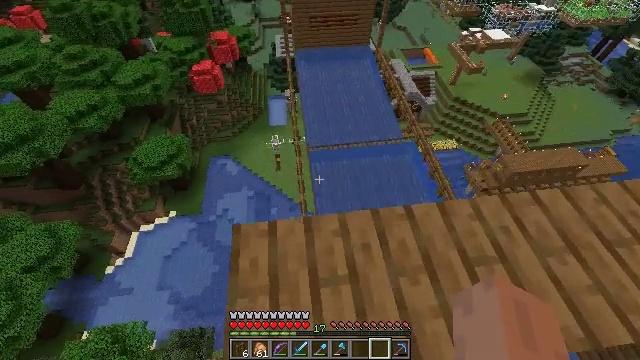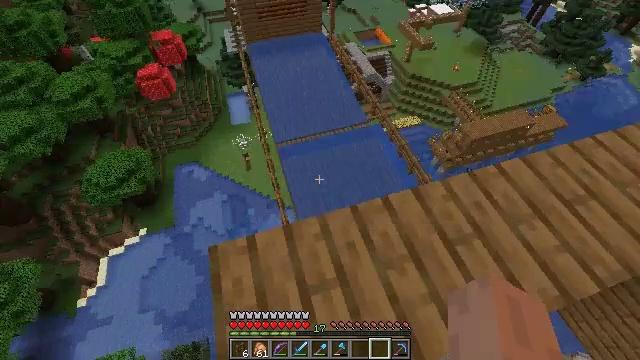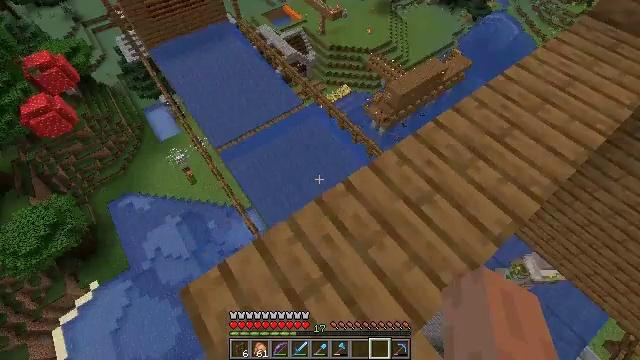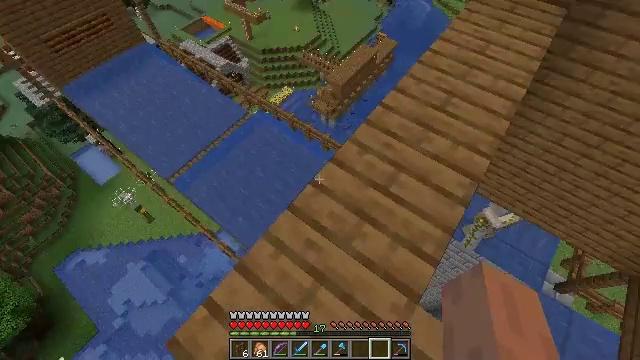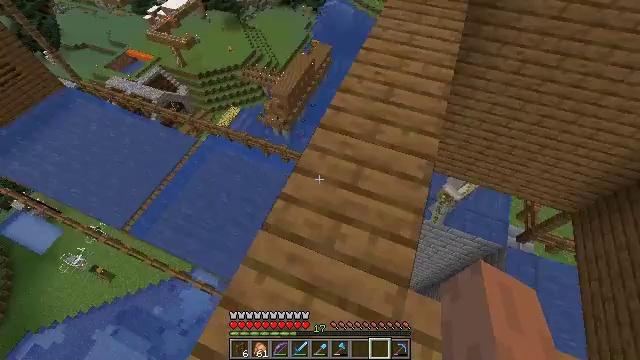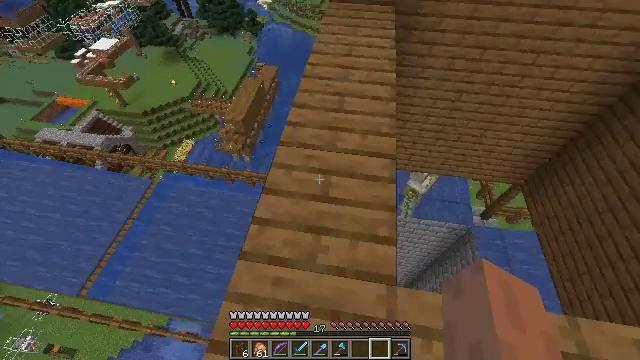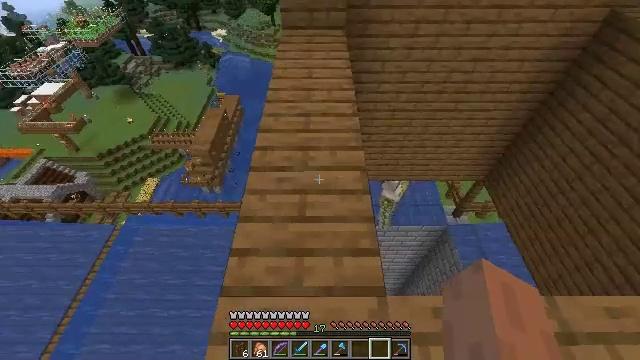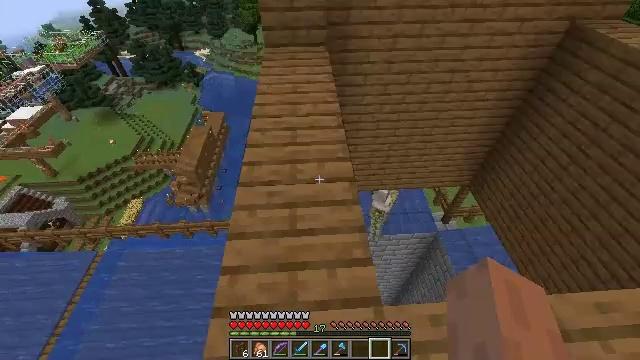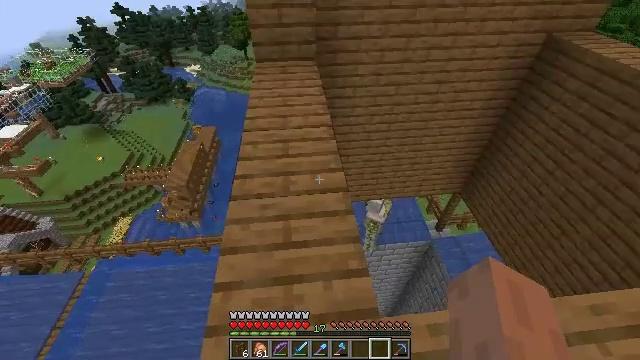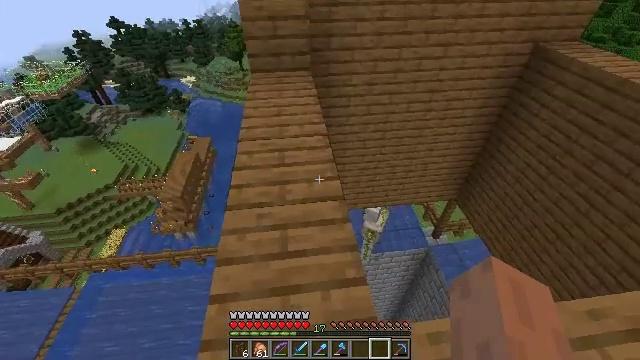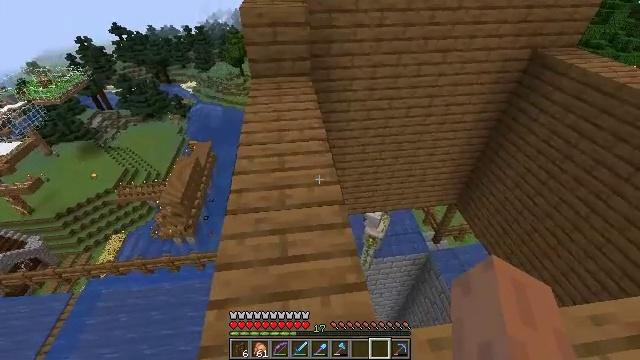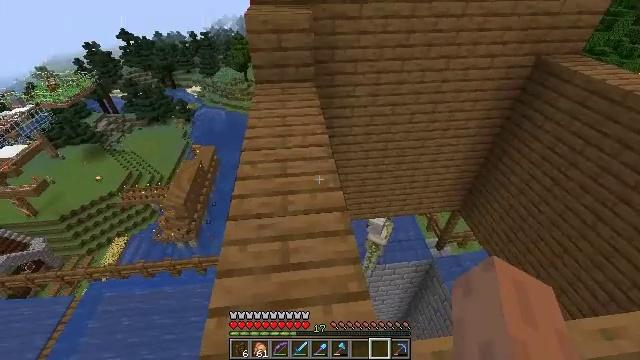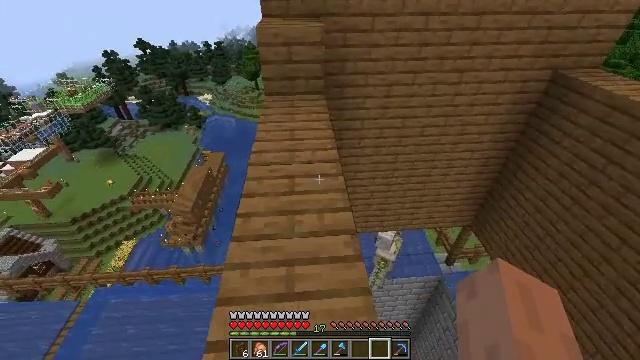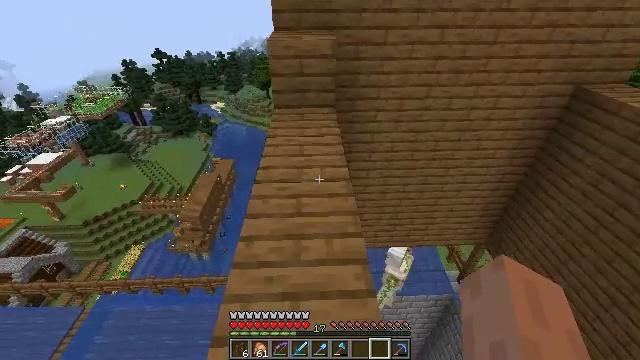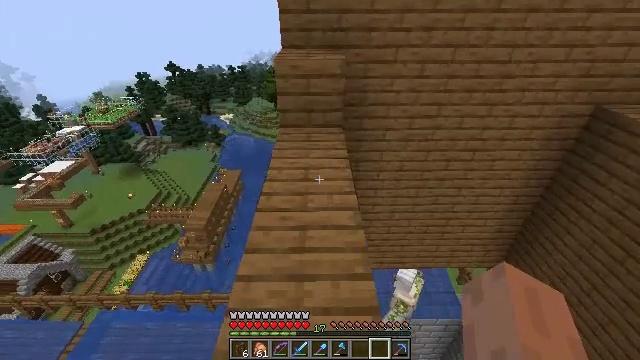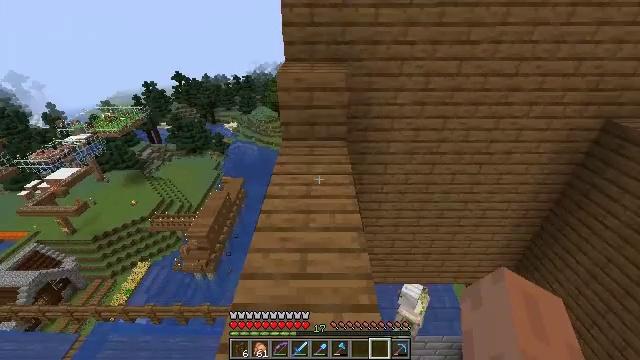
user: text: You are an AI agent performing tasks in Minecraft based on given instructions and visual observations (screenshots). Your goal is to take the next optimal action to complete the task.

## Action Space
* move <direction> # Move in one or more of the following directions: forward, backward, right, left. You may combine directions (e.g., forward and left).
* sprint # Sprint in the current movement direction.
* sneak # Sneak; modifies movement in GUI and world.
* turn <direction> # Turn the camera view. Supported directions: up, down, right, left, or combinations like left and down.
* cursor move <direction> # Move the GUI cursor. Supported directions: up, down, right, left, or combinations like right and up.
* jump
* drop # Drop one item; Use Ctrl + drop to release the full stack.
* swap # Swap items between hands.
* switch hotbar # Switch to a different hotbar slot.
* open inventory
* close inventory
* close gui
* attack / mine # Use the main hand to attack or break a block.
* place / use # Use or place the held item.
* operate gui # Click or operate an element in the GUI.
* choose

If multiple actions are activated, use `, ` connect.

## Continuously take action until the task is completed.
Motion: motion action
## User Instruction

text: Collect spruce planks from an old building.
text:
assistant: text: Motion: turn right and down
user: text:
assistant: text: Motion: turn right and down
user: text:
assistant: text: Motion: turn right
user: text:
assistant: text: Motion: turn right and up
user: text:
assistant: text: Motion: turn right and up
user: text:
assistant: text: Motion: turn right and up
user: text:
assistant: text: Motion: turn right and up
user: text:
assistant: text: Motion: turn right and up
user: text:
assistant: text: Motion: turn right and up
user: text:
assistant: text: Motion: turn up
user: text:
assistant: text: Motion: move forward, turn up
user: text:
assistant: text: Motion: move forward, turn left and up
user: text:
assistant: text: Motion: move forward, turn left and up
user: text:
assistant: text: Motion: move forward, turn left and up
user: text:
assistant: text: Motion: move forward, turn up
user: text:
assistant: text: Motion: move forward, turn up
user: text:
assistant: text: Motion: move forward, turn up
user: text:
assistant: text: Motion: move forward
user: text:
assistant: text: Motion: move forward
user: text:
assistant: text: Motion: move forward
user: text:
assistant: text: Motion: move forward
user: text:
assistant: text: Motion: move forward
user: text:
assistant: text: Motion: move forward
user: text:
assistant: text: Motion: move forward
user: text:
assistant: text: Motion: move forward
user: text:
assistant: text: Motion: move forward
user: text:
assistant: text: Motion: move forward
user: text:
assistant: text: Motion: move forward
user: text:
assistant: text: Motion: move forward
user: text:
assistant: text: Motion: move forward